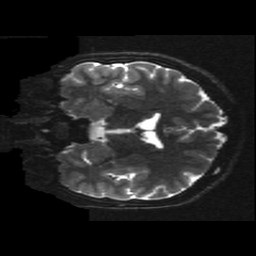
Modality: T2w
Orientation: coronal
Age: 14
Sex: male
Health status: ill
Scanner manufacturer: ge
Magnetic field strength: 3 T
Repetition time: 7.5 s
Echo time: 0.1015 s